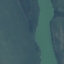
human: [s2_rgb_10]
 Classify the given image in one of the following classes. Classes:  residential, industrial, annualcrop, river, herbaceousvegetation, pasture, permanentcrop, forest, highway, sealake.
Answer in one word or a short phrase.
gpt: River